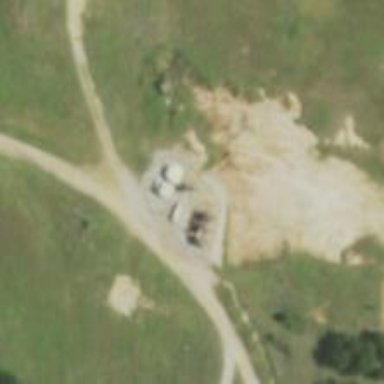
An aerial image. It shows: Storage tank that is man-made.